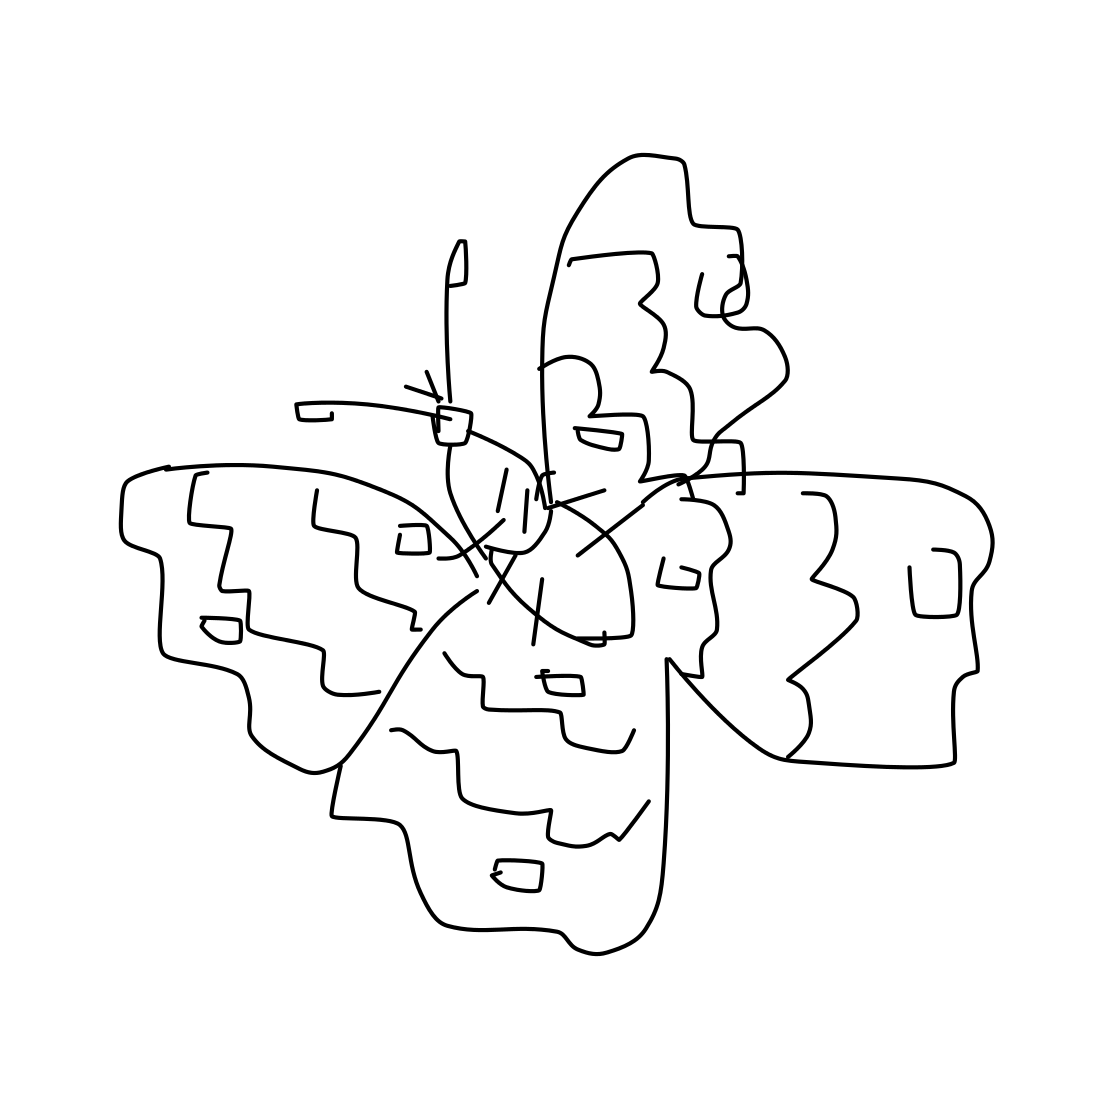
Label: butterfly